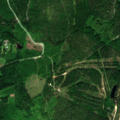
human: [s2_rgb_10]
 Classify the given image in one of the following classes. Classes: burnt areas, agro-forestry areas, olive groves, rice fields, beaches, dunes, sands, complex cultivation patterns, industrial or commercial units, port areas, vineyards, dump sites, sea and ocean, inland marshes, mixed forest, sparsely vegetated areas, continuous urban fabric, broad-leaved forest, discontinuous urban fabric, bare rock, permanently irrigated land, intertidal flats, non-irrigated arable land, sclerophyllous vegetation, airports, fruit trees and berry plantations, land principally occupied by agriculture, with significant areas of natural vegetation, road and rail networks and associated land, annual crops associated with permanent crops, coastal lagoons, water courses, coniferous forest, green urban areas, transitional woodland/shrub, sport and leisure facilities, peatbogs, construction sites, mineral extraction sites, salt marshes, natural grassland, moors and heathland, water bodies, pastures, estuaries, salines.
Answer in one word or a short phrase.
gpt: broad-leaved forest, coniferous forest, mixed forest, transitional woodland/shrub